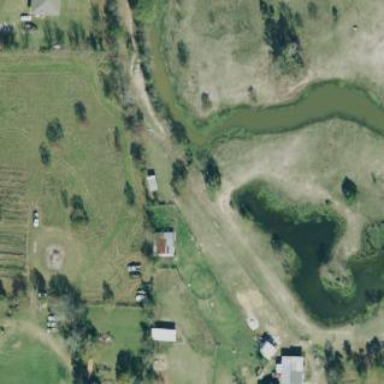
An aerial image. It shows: Peaceful pond surrounded by nature.